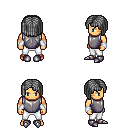
a pixel art fantasy rpg character, male body template, human, tanned skin, steel chest armor, white pants, gray pageboy hairstyle, white cloth bracers, metal boots, four views (front, back, left, right), 2x2 character sprite sheet, small pixel art, hard edges, no anti-aliasing